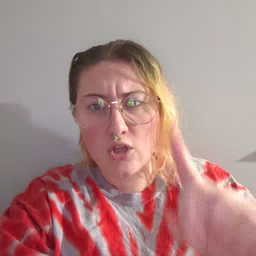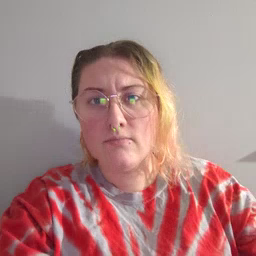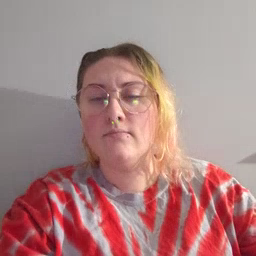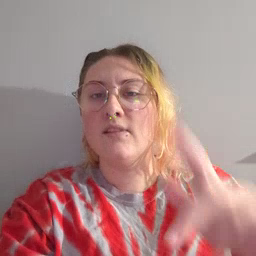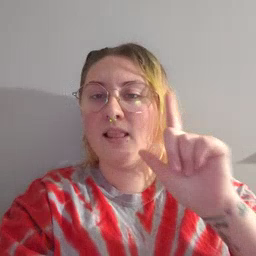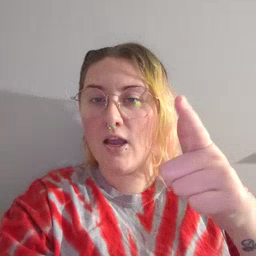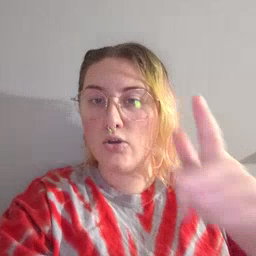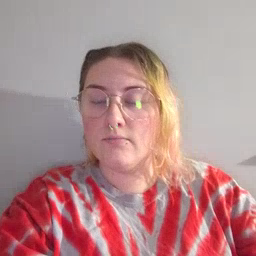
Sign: later